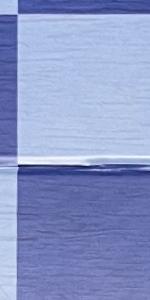
Label: Empty